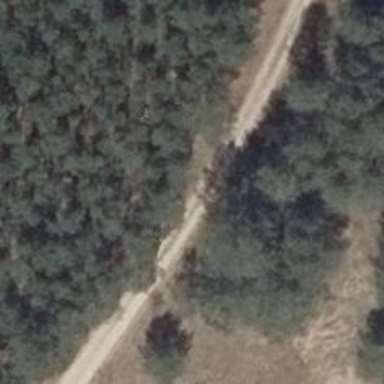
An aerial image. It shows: Sandy track road with grade5 tracktype.